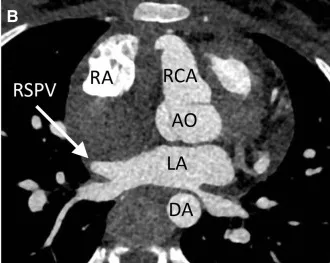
The right superior pulmonary vein was decompressed. Arrow).
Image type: radiology (ct)